Question: I have a dataframe with 4 columns. This includes year, month, week_no (week of the year), and a count field (n).
I want to plot a line graph showing the number of starts by year, with a individual line for each year. The x-axis would would use the week number field, but would be labelled using the month, so it would produce something like the below:

| year | month | week number | starts |
| ---- | ----- | ----------- | ------ |
| 2021 | Dec | 50 | 101 |
| 2021 | Dec | 51 | 104 |
| 2021 | Dec | 52 | 110 |
| 2022 | Jan | 1 | 111 |
| 2022 | Jan | 2 | 115 |
| 2022 | Jan | 3 | 144 |
| 2022 | Jan | 4 | 156 |
I have used the below code in 'plotly' but this displays the week number on the x-axis
'''
plot_ly(df, x = ~week_number, y = ~starts type = 'scatter',color = ~year, mode = 'lines')
'''
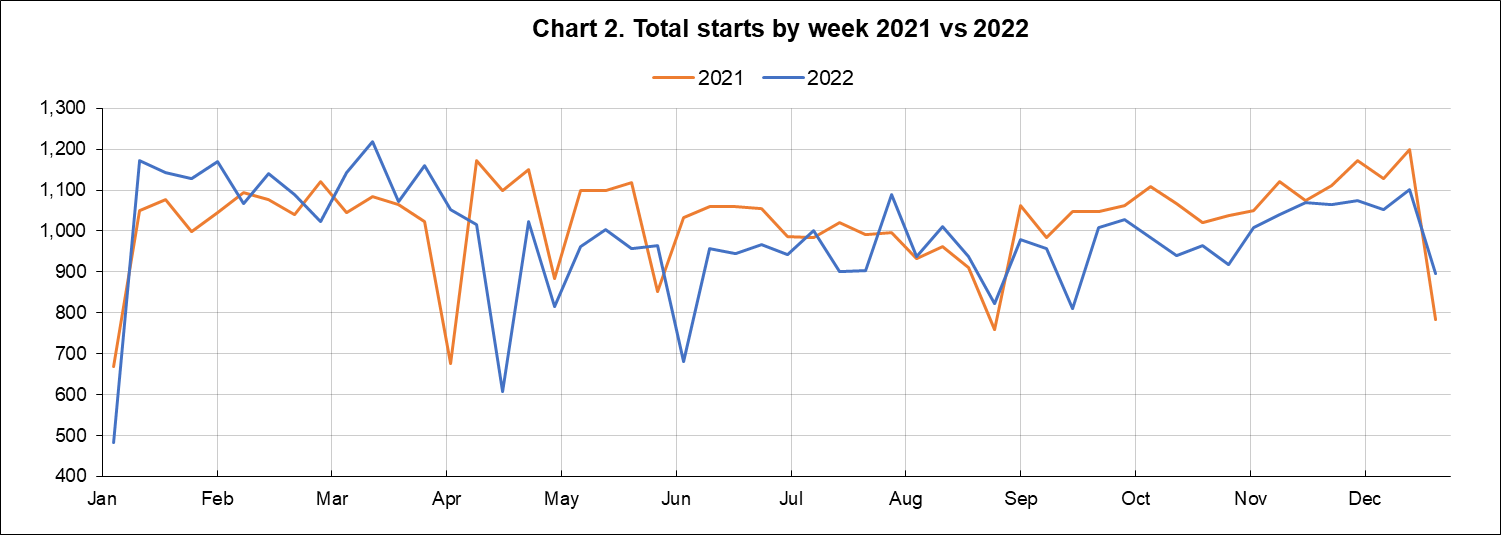
Answer: I have made an adjustment to the data, to put all the dates near December, so the plot looks better for this small portion of dataset. See below;
All you need to do is changing 'ticktext' using 'layout':
'''
library(plotly)
plot_ly(df1, x = ~week_number, y = ~starts,
type = 'scatter', color=~as.character(year), mode = 'lines') %>%
layout(xaxis = list(tickvals = ~week_number, ticktext = ~month))
'''

### Update:
In order to only get one tick mark for each month, we need the actual dates, not just week numbers. You can convert a date formatted as 'YYYY-UU-uu' to the conventional date format. However, here since you want all years to appear on top of each other, we should create an arbitrary date with the same year for all the rows, so the plot won't get extended to multiple years.
After mutating those dates, we can use 'layout' to set the 'dtick' to 'M1' and format the labels as '%b' to only show the month names and dhow them once. 'ticklabelmode = 'period'' makes sure to have a tick for every month. I added a 'hovertemplate' to show the week number. I also removed the title from the axes and added a graph title to make the final plot look more like what you've shown in your question.
'''
library(plotly)
library(dplyr)
df2 %>%
mutate(pseudo_Date = as.Date(paste(2000, week_number, 1, sep="-"), "%Y-%U-%u")) %>%
plot_ly(., x = ~pseudo_Date, y = ~starts,
type = 'scatter', color=~as.character(year), mode = 'lines',
hovertemplate = "Week Number: %{x|%U | } %{x}") %>%
layout(xaxis = list(title = "",
dtick = "M1", tickformat = '%b', ticklabelmode = "period"),
yaxis = list(title = ""),
title = 'Chart 2. Total starts by week')
'''

#### Data:
'''
df1 <- read.table(text = "year month week_number starts
2021 Dec 50 101
2021 Dec 51 104
2021 Dec 52 110
2022 Nov 48 111
2022 Dec 49 115
2022 Dec 50 144
2022 Dec 51 156", header = T, stringsAsFactor = F)
df2 <- read.table(text = "year month week_number starts
2020 Nov 46 100
2020 Nov 47 120
2020 Nov 48 111
2020 Dec 49 115
2020 Dec 50 144
2020 Dec 51 156
2021 Dec 50 101
2021 Dec 51 104
2021 Dec 52 110
2022 Jan 1 108
2022 Jan 2 108
2022 Jan 3 125
2022 Jan 4 160", header = T, stringsAsFactor = F)
'''